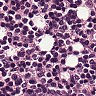
Metastatic tissue present: no